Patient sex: F
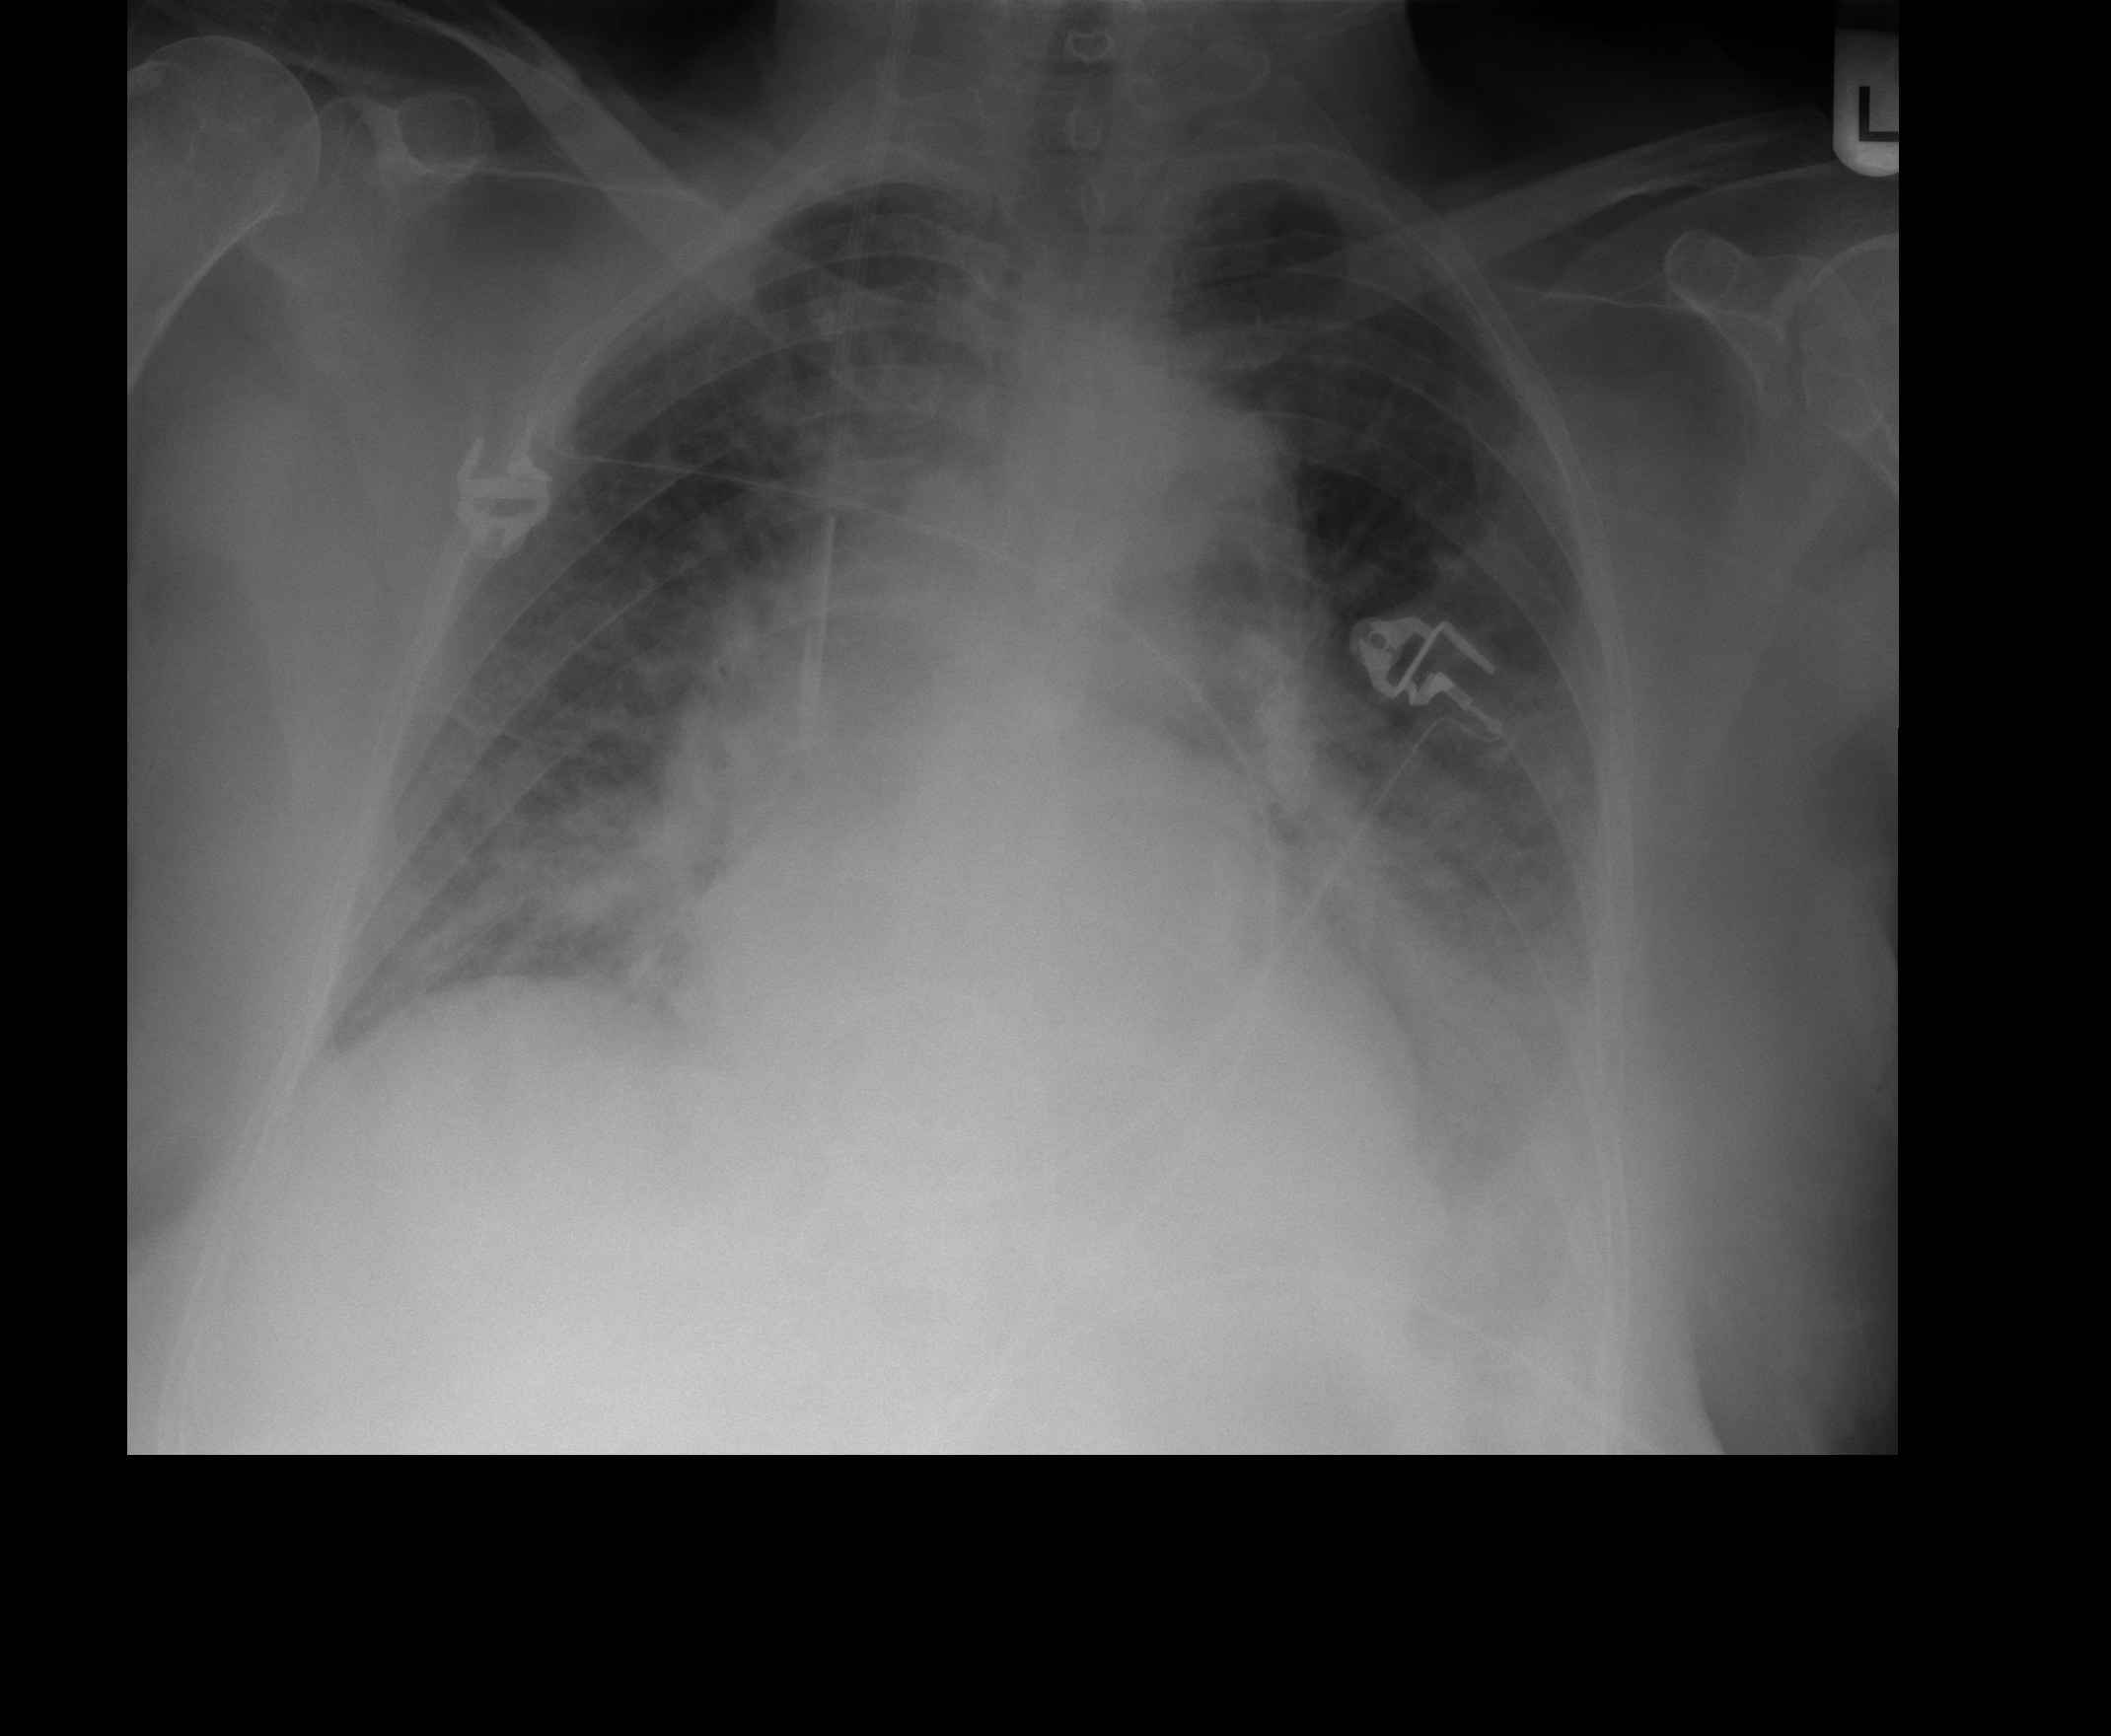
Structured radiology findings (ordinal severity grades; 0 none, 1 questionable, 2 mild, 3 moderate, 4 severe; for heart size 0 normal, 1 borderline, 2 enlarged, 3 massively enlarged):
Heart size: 2
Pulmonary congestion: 2
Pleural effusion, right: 0
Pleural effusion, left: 2
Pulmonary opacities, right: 3
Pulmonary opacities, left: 3
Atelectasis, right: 2
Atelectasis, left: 2